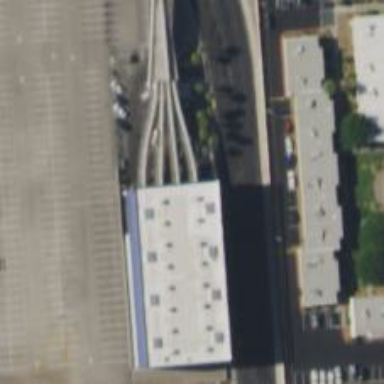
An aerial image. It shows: Building passage tunnel for monorail railway service yard.